Question: I'm a little curious about what happens when the app "Runkeeper" publishes on one's timeline. Is it the Open Graph? I've been looking a bit but found nothing that causes it to get the same look as their publications. Is there anyone here who knows of a guide or anything else that you can follow?
The purpose of the question was to find out how it works, as I've searched around but found nothing similar. I also want to find a guide that can help me. I think others will find an answer helpful in the future.
Example:

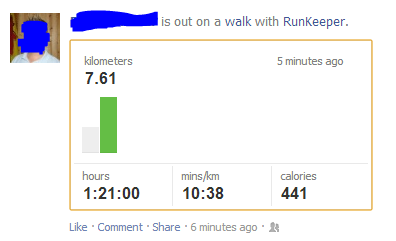
Answer: <URL> allows actions categorized in:
- - - - -
Runkeeper uses the <URL>.
>
## Bike, Walk, Run
For developers building fitness apps, Facebook provides common
fitness.bikes, fitness.walks and fitness.runs actions.These actions support the following fitness common objects:- -
### Example